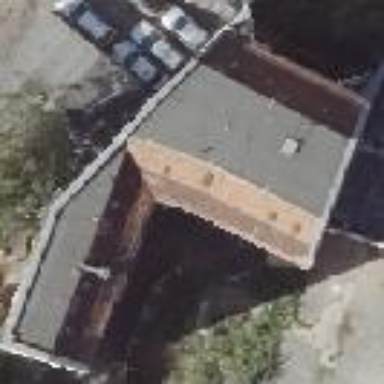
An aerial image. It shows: Residential building with double saltbox roof shape.